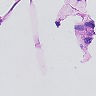
Metastatic tissue present: no